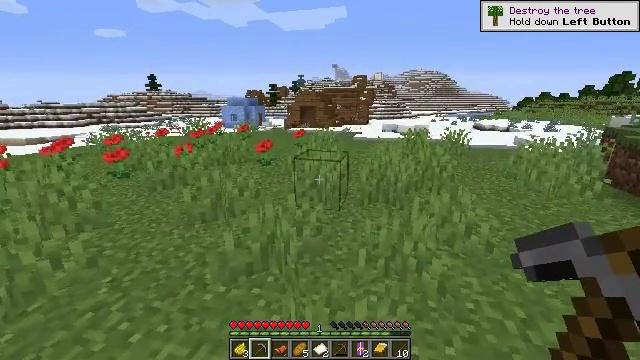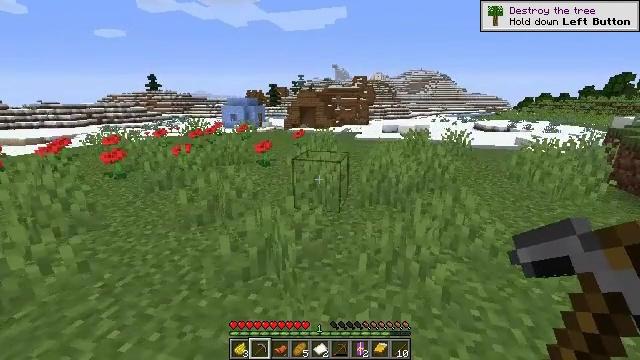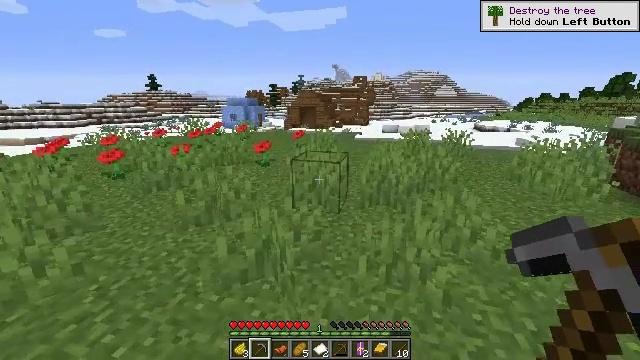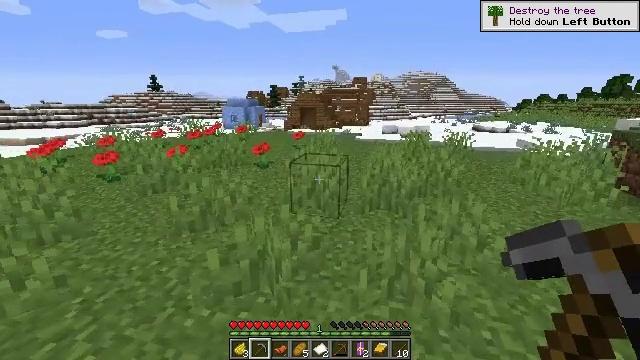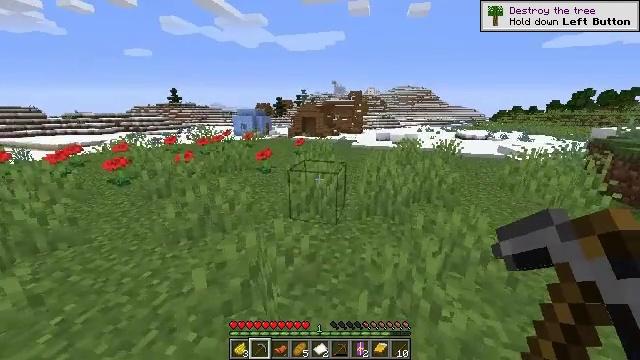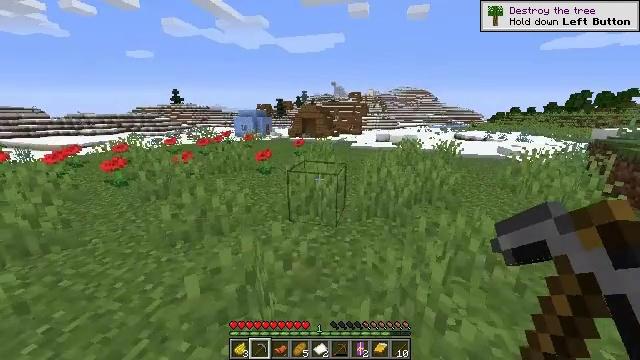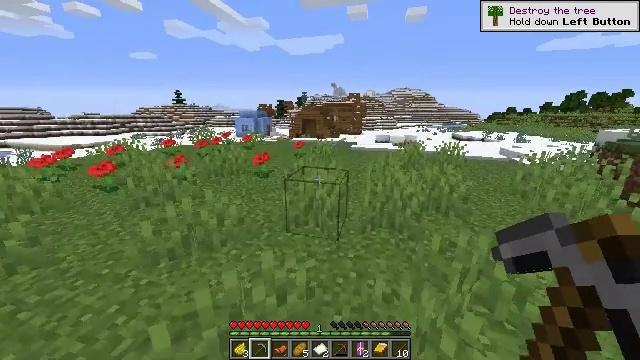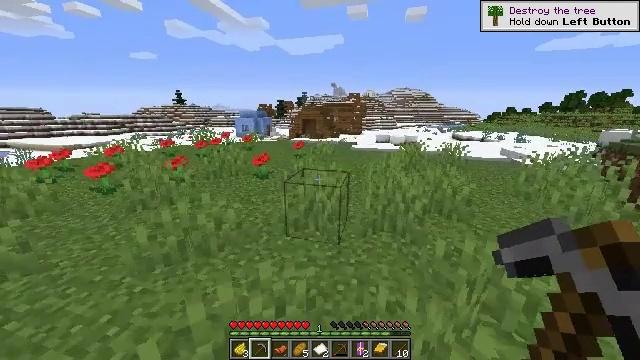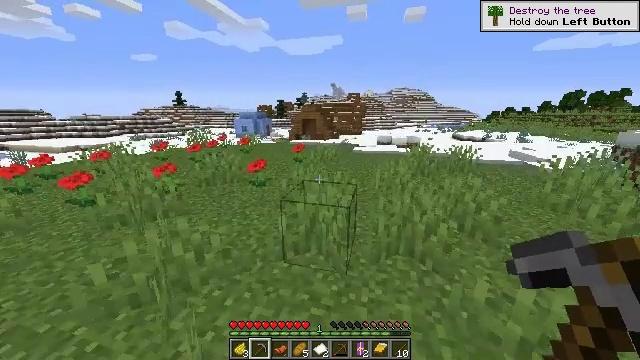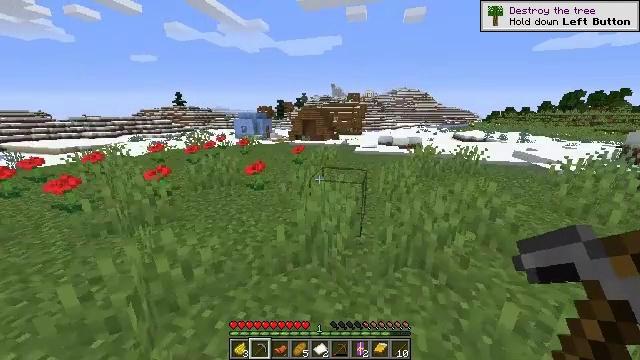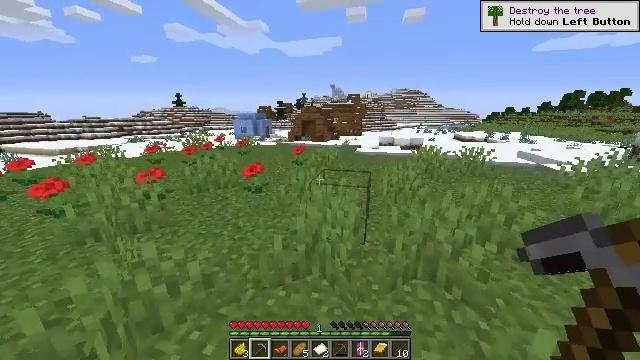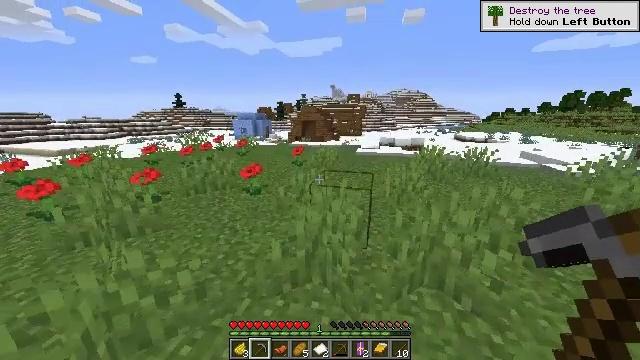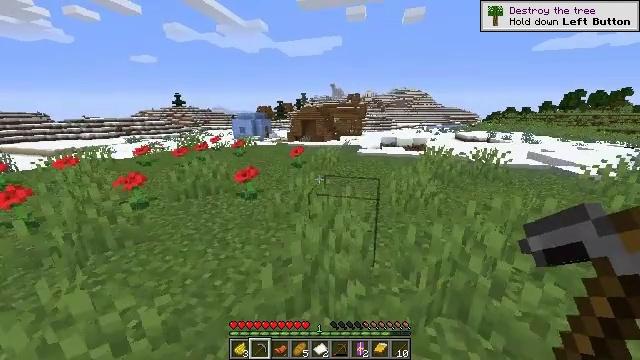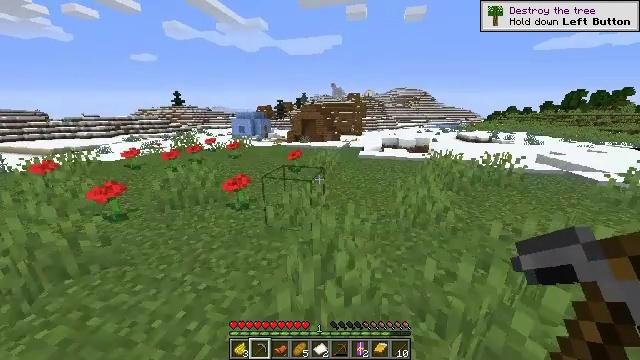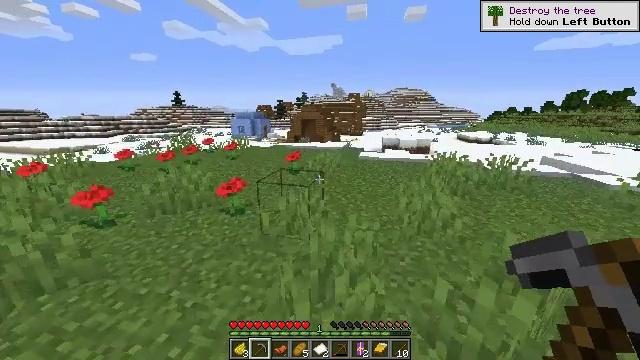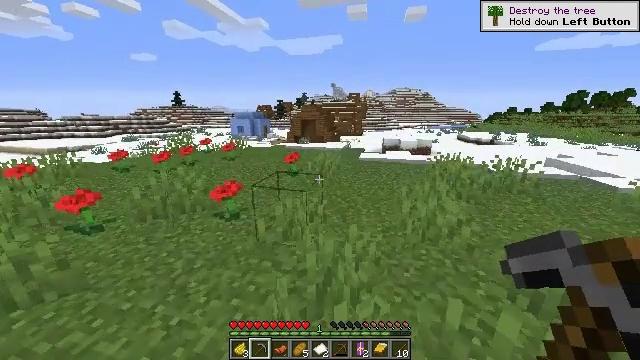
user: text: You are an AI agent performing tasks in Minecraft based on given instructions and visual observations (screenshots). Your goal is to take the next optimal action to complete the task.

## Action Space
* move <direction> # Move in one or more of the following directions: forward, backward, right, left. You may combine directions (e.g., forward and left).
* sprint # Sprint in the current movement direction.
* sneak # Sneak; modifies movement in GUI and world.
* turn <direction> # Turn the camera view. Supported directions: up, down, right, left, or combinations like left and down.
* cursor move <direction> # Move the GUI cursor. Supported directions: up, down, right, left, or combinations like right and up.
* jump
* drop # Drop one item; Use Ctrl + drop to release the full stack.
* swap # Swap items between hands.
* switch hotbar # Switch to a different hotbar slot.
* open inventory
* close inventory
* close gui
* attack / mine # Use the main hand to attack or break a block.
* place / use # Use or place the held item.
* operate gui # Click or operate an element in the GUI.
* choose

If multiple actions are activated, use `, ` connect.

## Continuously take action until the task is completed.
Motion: motion action
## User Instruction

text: Mine the spruce fence.
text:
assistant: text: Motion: no_op
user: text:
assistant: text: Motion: move forward
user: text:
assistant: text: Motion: move forward
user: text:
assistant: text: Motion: move forward
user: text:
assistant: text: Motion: move forward
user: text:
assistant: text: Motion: move forward
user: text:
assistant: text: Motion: move forward
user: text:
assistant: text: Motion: move forward
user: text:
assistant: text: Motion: move forward
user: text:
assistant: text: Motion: move forward
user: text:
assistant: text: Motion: move forward
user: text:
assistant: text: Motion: move forward
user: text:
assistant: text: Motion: move forward
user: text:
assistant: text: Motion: move forward
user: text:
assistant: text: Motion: move forward
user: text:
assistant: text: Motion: move forward
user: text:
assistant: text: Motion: move forward
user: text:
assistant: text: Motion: move forward
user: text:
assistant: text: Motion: move forward
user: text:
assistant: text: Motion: move forward
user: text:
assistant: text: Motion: move forward
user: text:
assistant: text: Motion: move forward
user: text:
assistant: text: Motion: move forward, jump
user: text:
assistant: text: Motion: move forward, jump
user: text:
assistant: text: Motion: move forward, jump
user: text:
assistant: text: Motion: move forward, jump
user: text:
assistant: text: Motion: move forward
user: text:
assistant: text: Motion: move forward
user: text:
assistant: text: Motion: move forward
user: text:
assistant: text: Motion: move forward